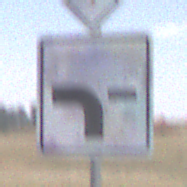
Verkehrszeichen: VerlaufVorfahrtsstrasse6
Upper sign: Vorfahrtsstrasse
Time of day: Midday
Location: Outdoor (Nature)
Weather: PartlyCloudy
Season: NotSpecified
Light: Natural